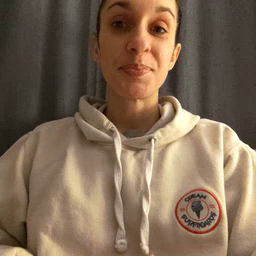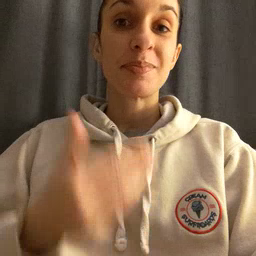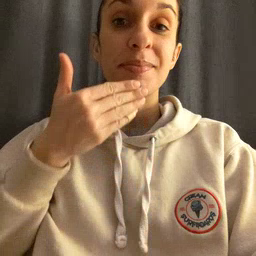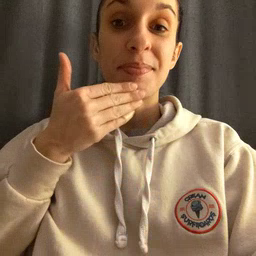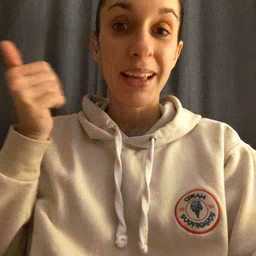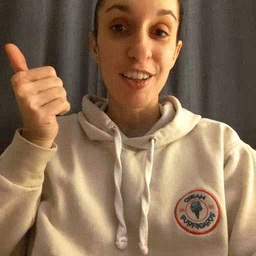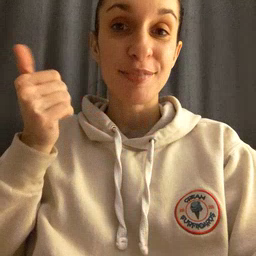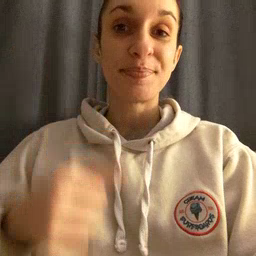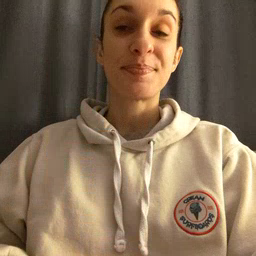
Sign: better